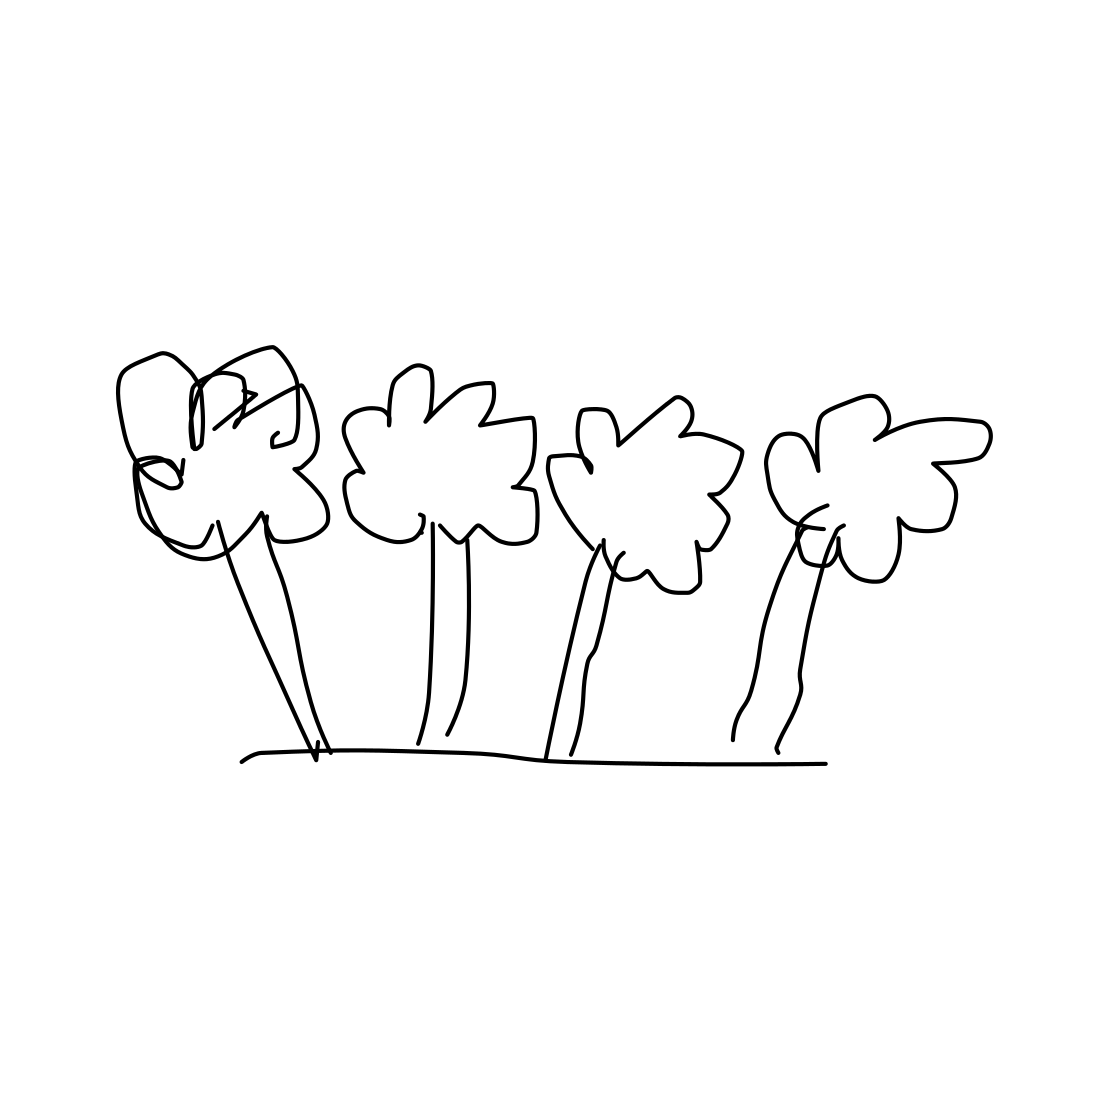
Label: bush